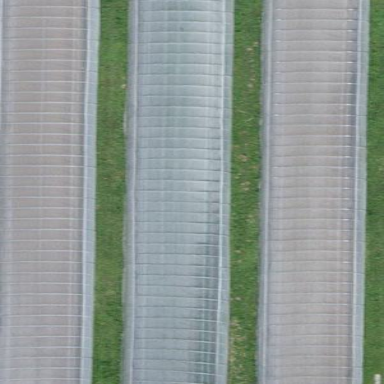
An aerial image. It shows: Greenhouse.